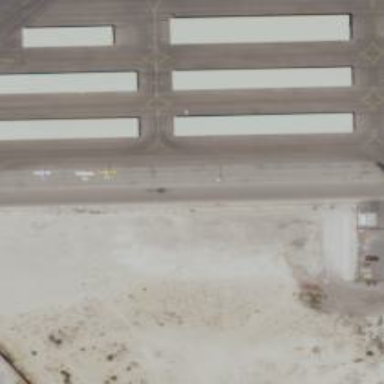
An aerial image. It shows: Image of taxiway at airport.